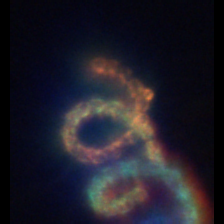
Taxon: Chaetoceros
Group: Diatoms